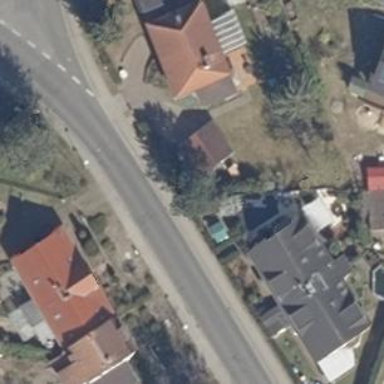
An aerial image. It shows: Residential road with asphalt surface and sidewalks on both sides.